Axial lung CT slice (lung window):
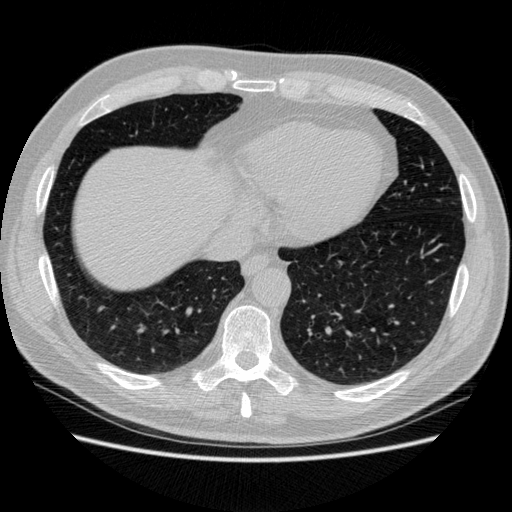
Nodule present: no